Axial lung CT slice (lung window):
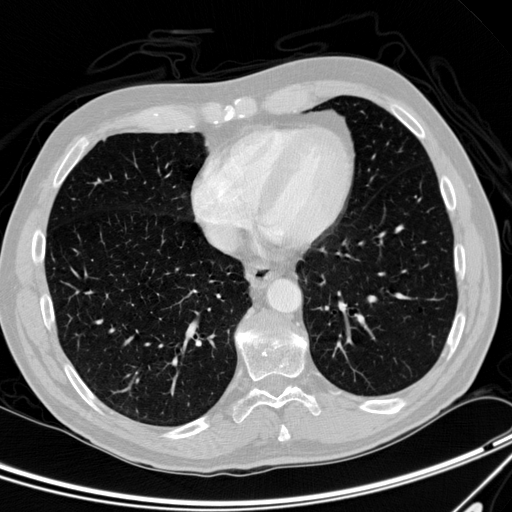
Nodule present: no